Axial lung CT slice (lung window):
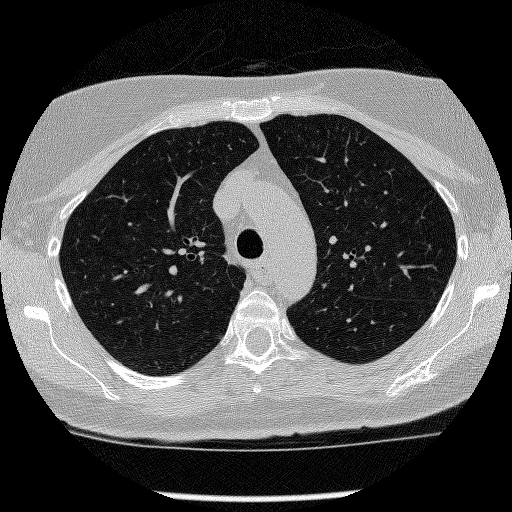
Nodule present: no